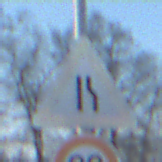
Verkehrszeichen: EinseitigVerengteFahrbahnRechts
Zusatzzeichen unten: Geschwindigkeit90
Umgebung: Outdoor, Suburban
Tageszeit: SunriseSunset
Wetter: PartlyCloudy
Licht: Natural
Jahreszeit: Winter
Kontrast: MediumContrast